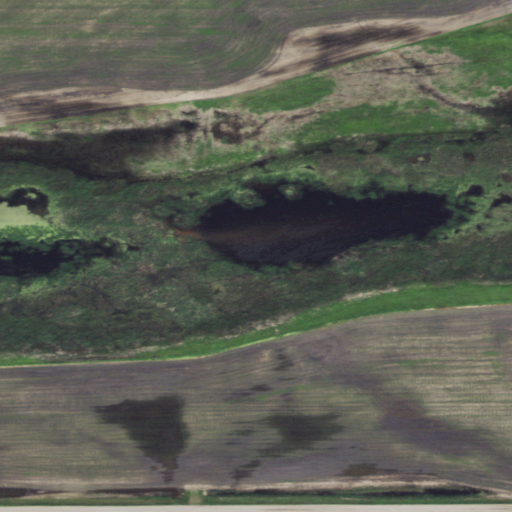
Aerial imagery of valley in North Dakota named Hulse Coulee containing herbaceous wetlands, cultivated crops, pasture, open water, grassland, low intensity development, open development, and medium intensity development